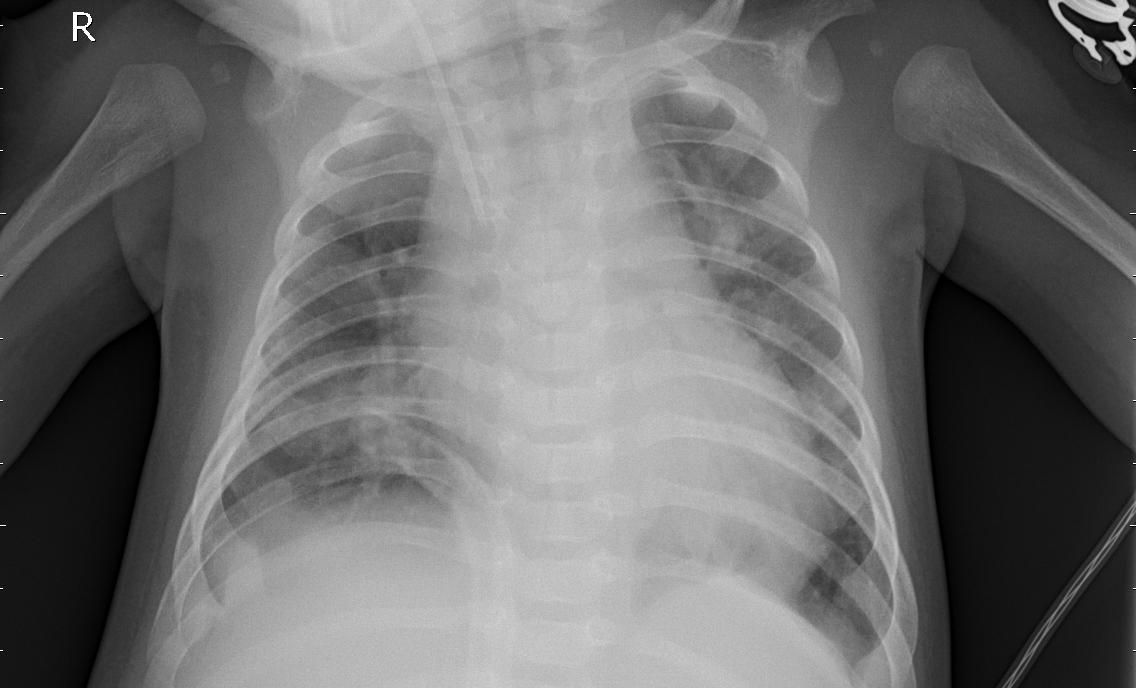
Diagnosis: PNEUMONIA